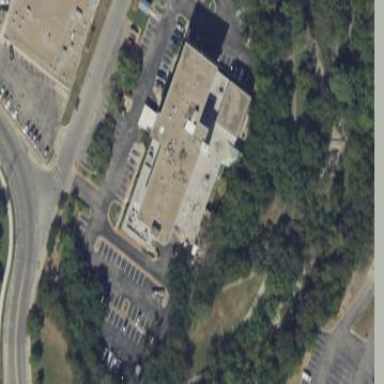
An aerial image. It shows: Healthcare facility identified as hospital.